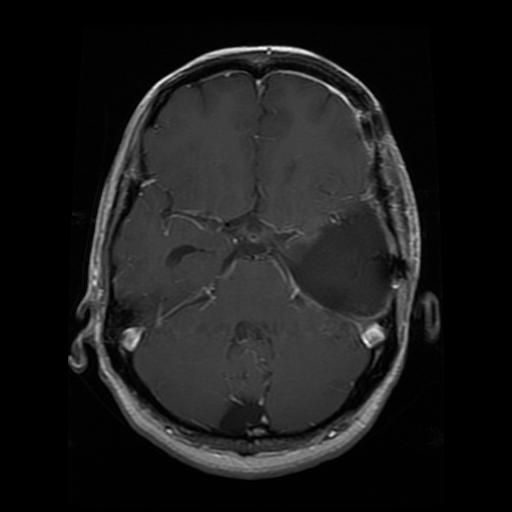
Label: glioma